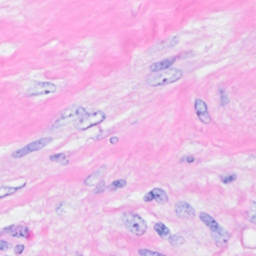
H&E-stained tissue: Breast